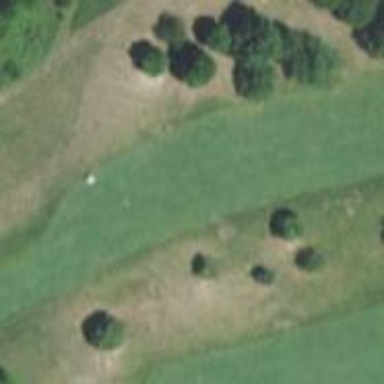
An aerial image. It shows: Golf fairway surrounded by grass.